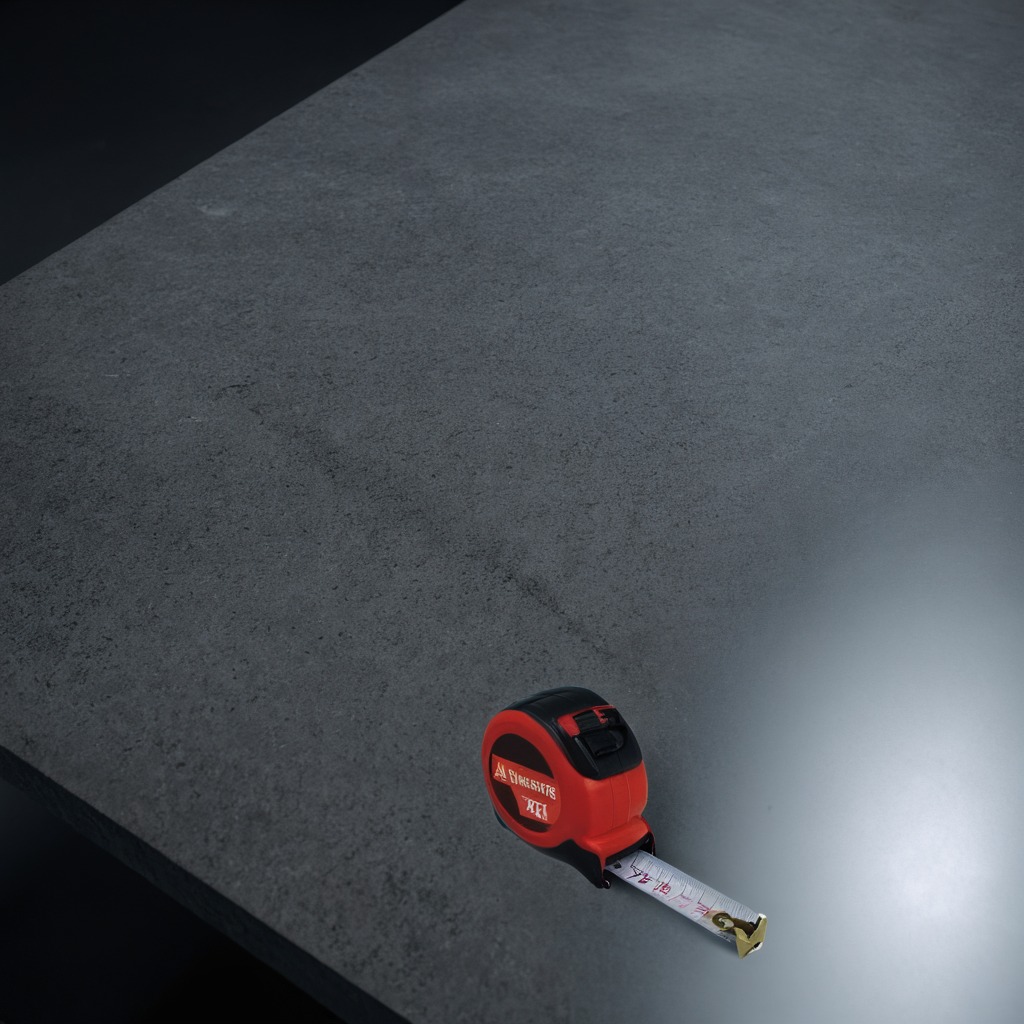
A measuring tape is lying on the clean granite table inside a workshop at night.